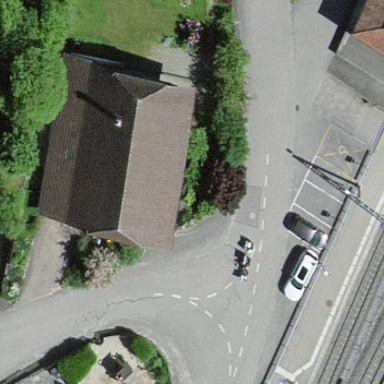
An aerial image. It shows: Residential building.